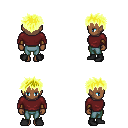
a pixel art fantasy rpg character, female body template, human, dark skin, maroon long-sleeve shirt, teal pants, gold bedhead hairstyle, leather bracers, black shoes, four views (front, back, left, right), 2x2 character sprite sheet, small pixel art, hard edges, no anti-aliasing